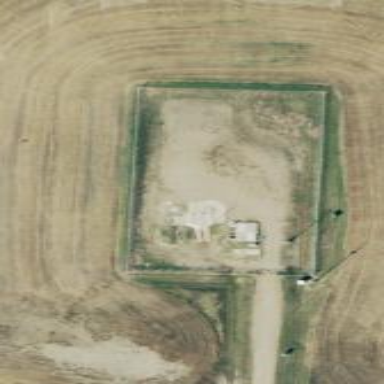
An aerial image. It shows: Military bunker within fenced area.